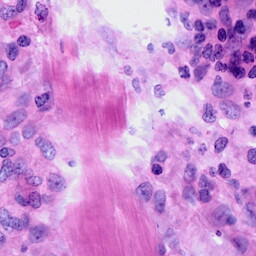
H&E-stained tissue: Ovarian